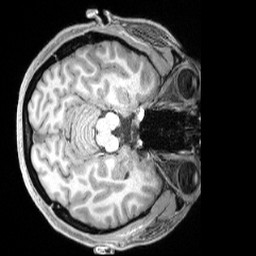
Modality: T1w
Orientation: axial
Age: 31
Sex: female
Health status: ill
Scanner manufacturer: siemens
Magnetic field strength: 3 T
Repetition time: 2.4 s
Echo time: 0.00222 s